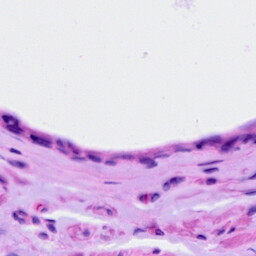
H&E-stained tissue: Ovarian